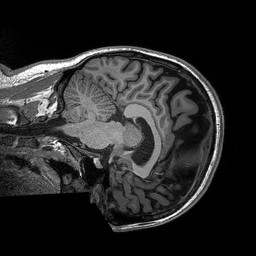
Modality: T1w
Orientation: sagittal
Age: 27
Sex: male
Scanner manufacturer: siemens
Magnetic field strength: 3 T
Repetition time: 2.3 s
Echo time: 0.00306 s